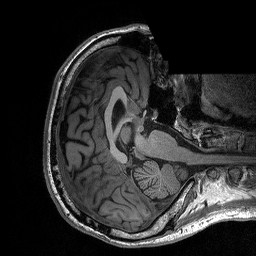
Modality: T1w
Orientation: axial
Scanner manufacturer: siemens
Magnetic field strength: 3 T